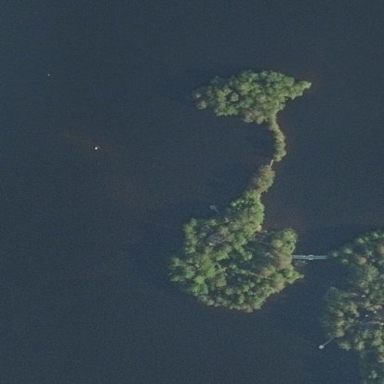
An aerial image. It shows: Image showing island.